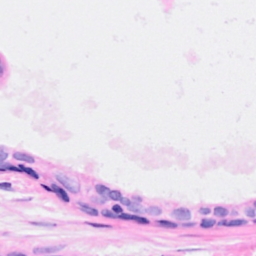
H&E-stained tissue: Breast